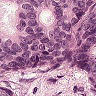
Metastatic tissue present: yes